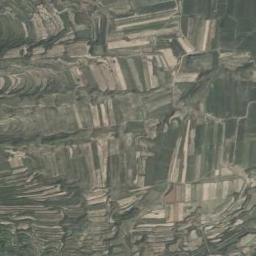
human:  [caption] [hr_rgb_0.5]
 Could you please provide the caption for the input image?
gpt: There is a winding path between the terraces .

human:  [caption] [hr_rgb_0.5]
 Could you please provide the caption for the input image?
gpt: The green plants are on the terrace .

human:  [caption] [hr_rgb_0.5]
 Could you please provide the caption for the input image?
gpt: There are bare and green terrace .

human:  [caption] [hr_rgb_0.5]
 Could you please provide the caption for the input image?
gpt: A large layer of brown and green mixed terraces .

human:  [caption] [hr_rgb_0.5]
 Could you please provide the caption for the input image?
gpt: There are many green terraces and yellow ones .